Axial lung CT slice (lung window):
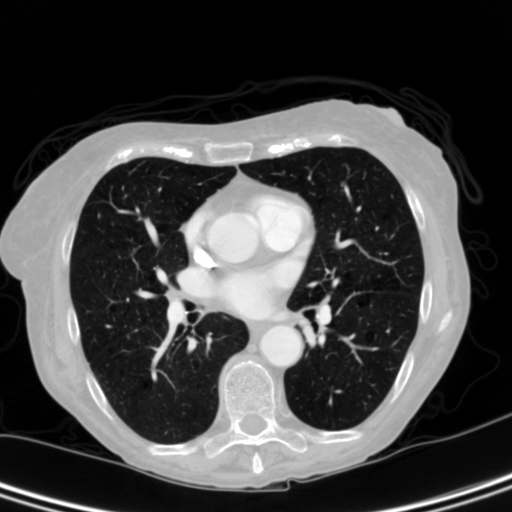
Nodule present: no